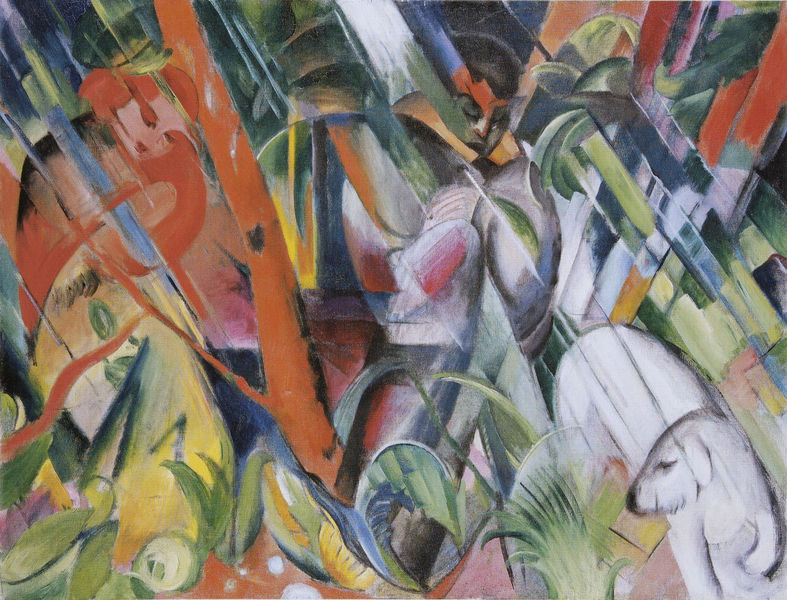
Titel: Im Regen
Künstler: Franz Marc
Standort: München
Institution: Städtische Galerie im Lenbachhaus
Schlagwörter: baum, blau, blätter, dunkel, feuer, gemälde, mann, vogel, weiß, bäume, frauen, gelb, grün, impressionismus, kubismus, landschaft, menschen, mädchen, blume, brust, bunt, finger, frau, frisur, geste, glas, grau, haar, hut, licht, mund, nase, ohr, orange, schwarz, gras, hund, rot, tier, tiere, expressionismus, gesichter, arme, augen, gesicht, mensch, hände, ast, baumstamm, natur, spiegelung, stamm, busch, auge, haare, drei, kind, paar, person, pflanze, pflanzen, gebeugt, rosa, wald, rund, engel, zwei, laufen, abstrakt, farben, fläche, flächen, modern, formen, hecke, lila, linien, figuren, streifen, palme, geschlossen, regen, pink, katze, neger, schaf, eckig, strahlen, linie, zweig, dynamik, strahl, zirkus, beten, dämon, kunst, franz, flecken, fisch, schnauze, zahl, picasso, teufel, urwald, eisbär, weisss, blauer reiter, kandinsky, verzerrt, abstarkt, franz marc, marc, kandinski, amnn, anstrakt, splitter, zei, zerschnitten, zersprungen, zersplitterung, 1900, 1920, 1930, kmarc